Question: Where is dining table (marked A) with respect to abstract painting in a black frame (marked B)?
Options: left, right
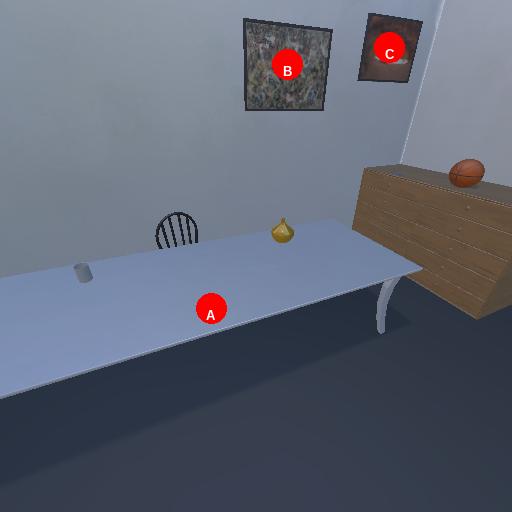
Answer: left